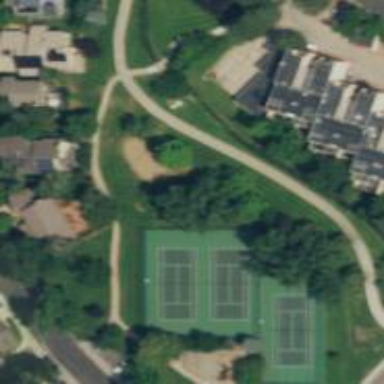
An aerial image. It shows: Tennis court on pitch designated for leisure land.